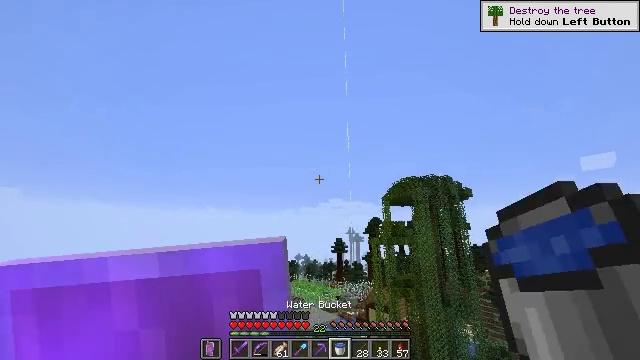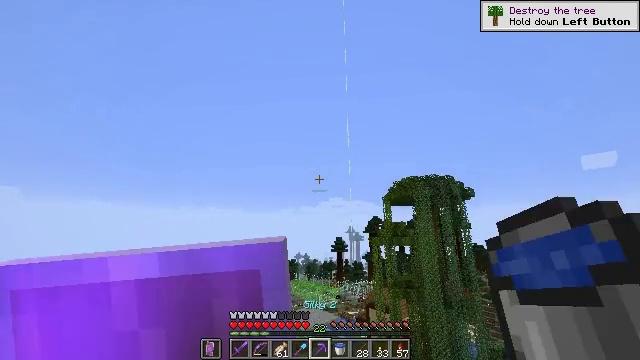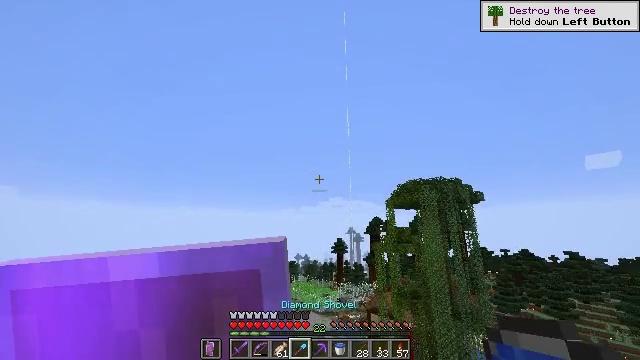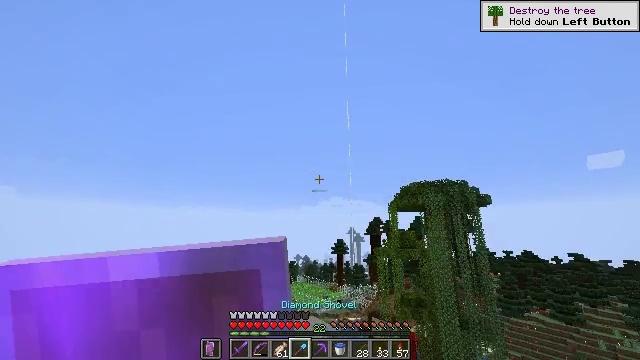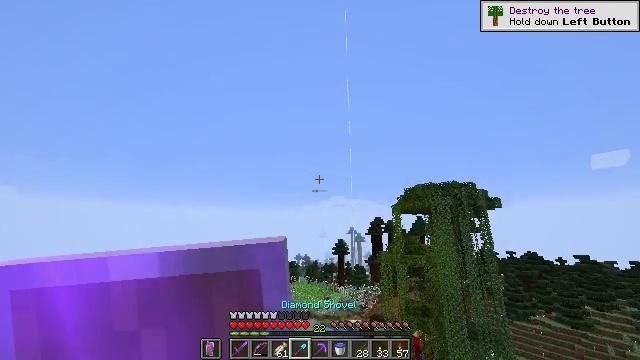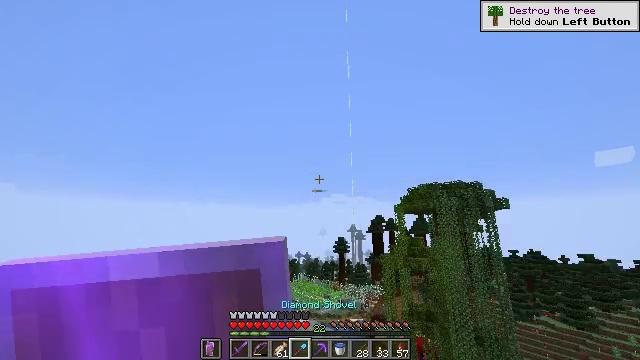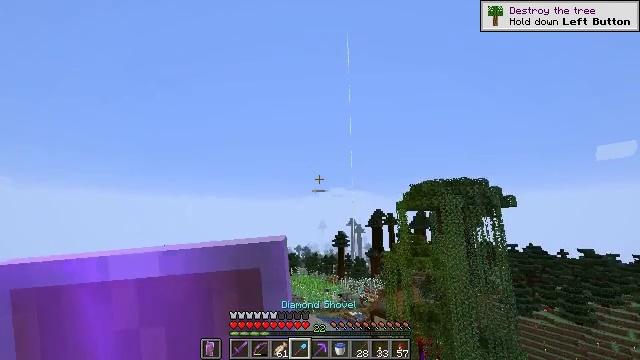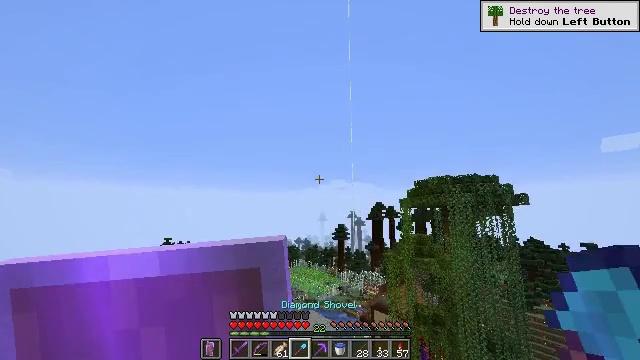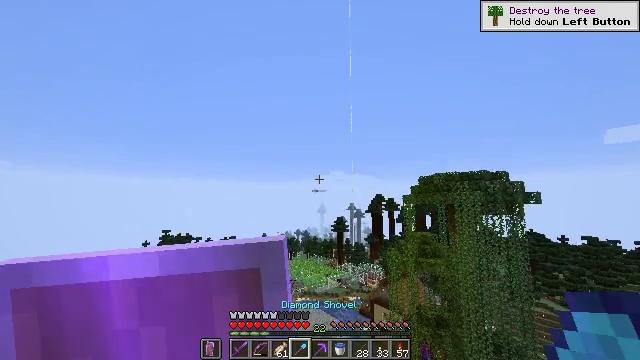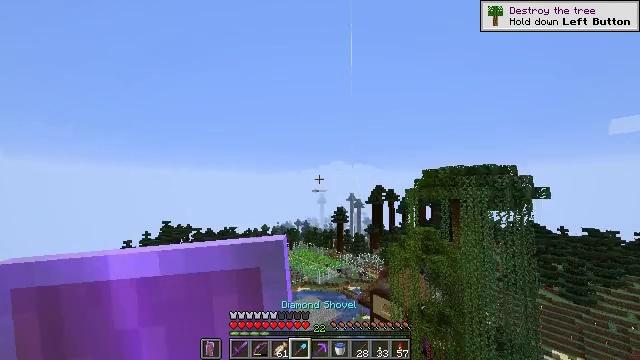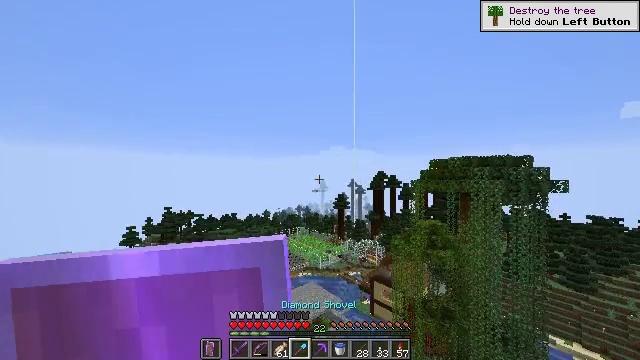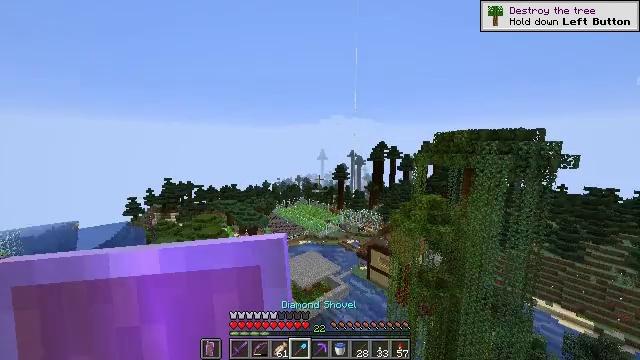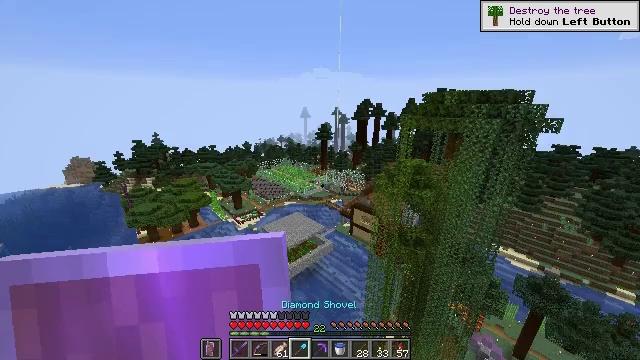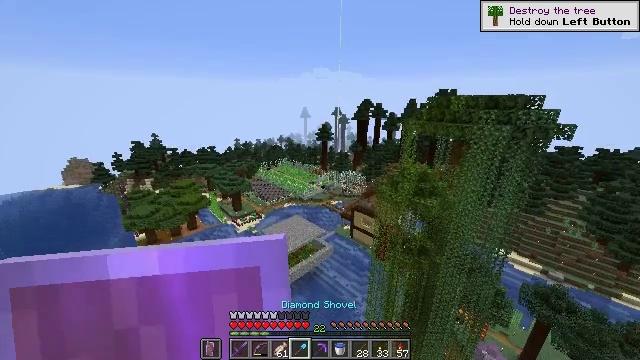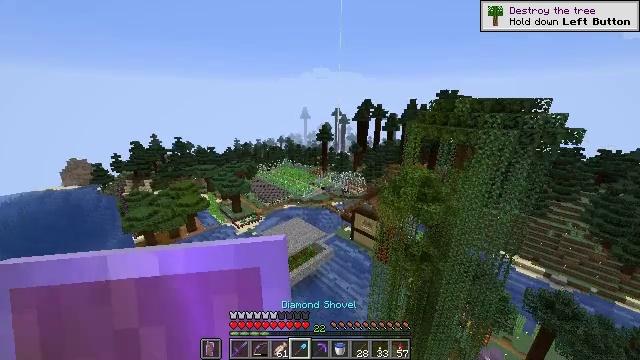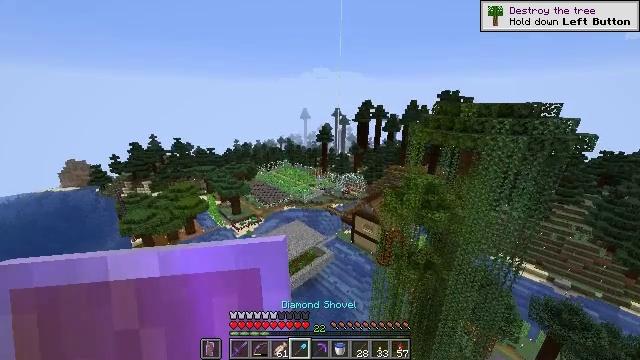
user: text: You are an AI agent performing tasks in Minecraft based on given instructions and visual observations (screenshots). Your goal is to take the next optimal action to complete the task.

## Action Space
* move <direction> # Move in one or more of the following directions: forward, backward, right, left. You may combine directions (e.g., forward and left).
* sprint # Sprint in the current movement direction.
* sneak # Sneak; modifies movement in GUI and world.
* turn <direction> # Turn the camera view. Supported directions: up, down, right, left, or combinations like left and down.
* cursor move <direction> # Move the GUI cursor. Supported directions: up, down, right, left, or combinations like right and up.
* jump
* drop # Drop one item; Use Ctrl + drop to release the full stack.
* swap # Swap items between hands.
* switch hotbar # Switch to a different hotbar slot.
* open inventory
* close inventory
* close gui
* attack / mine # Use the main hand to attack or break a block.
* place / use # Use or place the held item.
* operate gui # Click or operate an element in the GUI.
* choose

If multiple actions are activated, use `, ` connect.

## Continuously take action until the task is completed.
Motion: motion action
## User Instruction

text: Kill the slime.
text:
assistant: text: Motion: move forward, sprint
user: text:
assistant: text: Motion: move forward, sprint
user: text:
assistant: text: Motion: move forward, sprint
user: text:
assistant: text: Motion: move forward, sprint
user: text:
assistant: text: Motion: move forward, sprint
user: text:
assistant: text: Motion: move forward, sprint, turn down
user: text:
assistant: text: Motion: move forward, sprint, turn down
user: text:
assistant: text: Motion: move forward, sprint, turn down
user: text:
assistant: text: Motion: move forward, sprint, turn down
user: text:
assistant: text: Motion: move forward, sprint, turn down
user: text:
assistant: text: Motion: move forward, sprint, turn down
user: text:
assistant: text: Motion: move forward, sprint, turn right and down
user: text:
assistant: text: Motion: move forward
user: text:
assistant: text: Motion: move forward
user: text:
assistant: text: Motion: move forward
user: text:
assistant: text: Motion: move forward
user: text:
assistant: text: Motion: no_op
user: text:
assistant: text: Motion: no_op
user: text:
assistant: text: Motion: no_op
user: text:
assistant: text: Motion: no_op
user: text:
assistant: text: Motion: no_op
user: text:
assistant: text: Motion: no_op
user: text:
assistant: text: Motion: no_op
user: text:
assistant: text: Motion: no_op
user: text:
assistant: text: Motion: no_op
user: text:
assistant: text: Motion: no_op
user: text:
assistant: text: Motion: no_op
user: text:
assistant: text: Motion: no_op
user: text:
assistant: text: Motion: no_op
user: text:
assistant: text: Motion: no_op